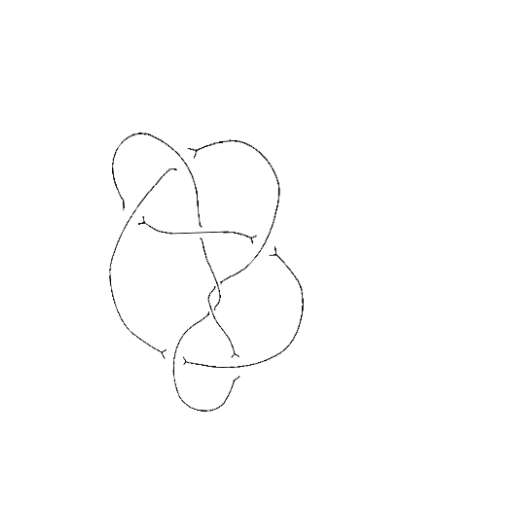
Crossing number: 8